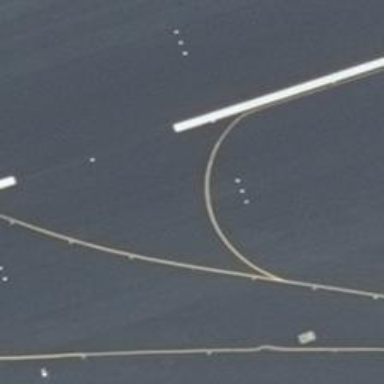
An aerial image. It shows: Taxiway at the airport with concrete surface.